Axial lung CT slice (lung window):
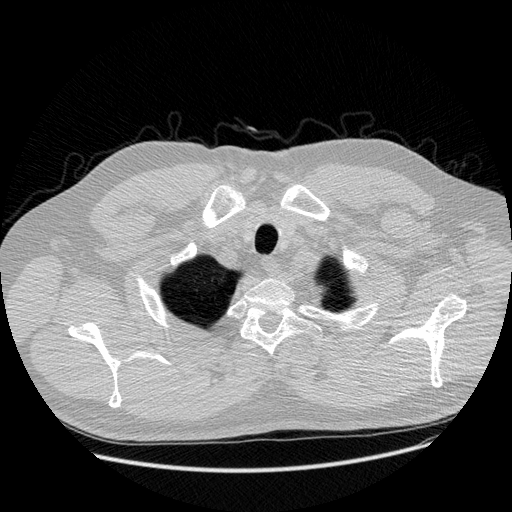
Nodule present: no